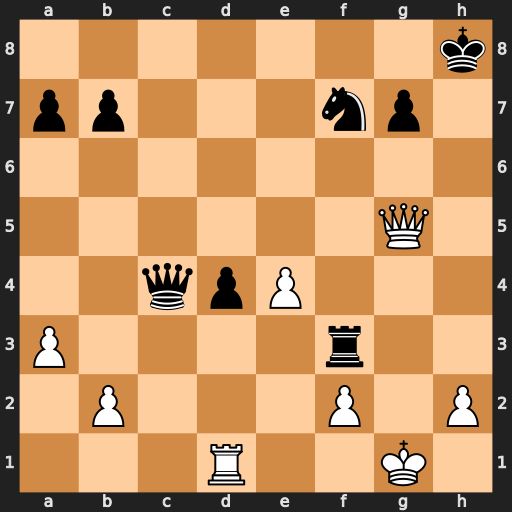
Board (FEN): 7k/pp3np1/8/6Q1/2qpP3/P4r2/1P3P1P/3R2K1
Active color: w
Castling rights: -
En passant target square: -
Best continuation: Qh5+ Kg8 Qxf3